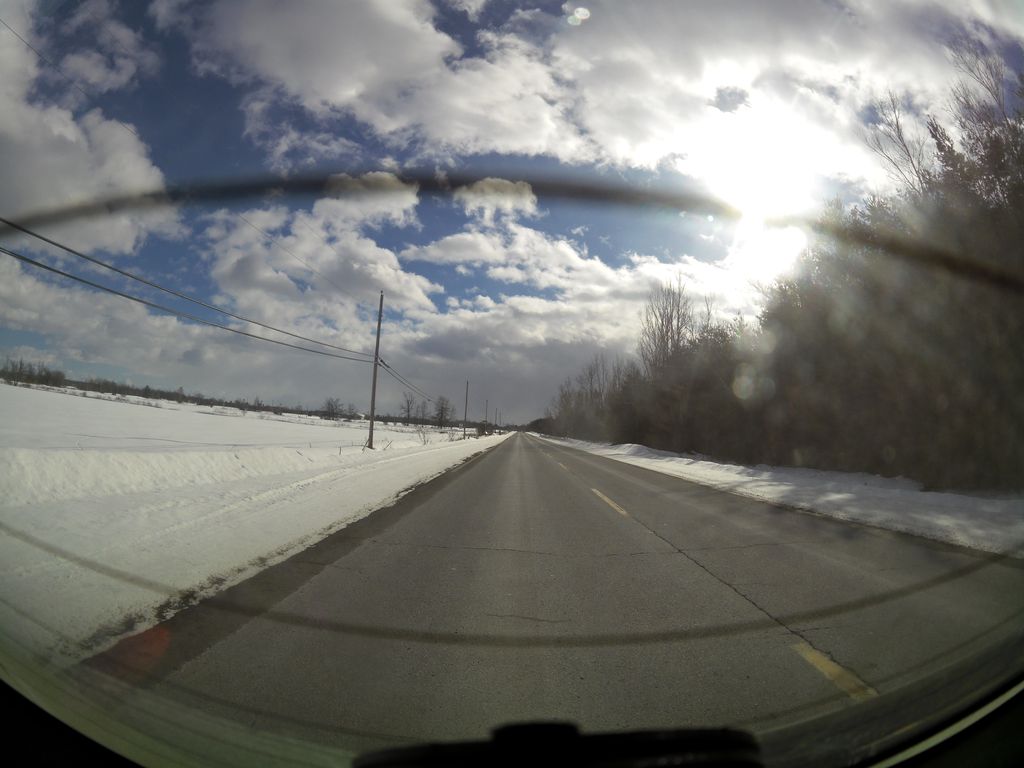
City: ottawa-gatineau